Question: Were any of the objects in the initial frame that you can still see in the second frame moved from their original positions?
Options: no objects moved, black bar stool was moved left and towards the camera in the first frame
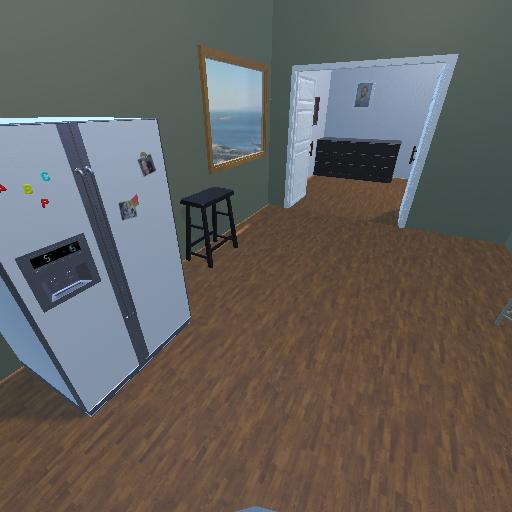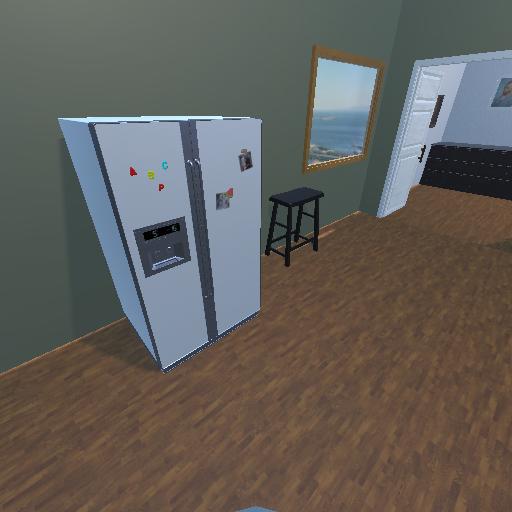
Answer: no objects moved